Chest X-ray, PA view. Patient: 63 years old, sex F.
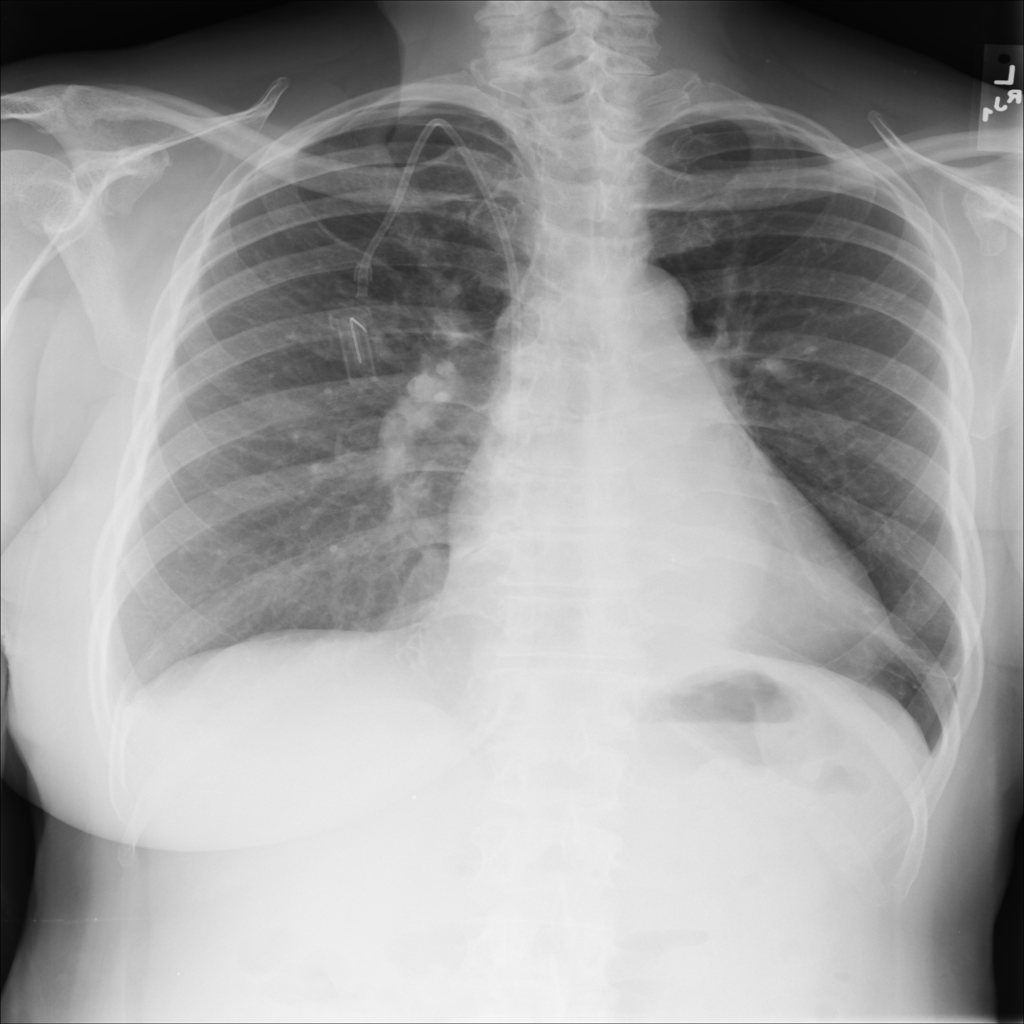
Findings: Atelectasis, Consolidation, Effusion, Infiltration